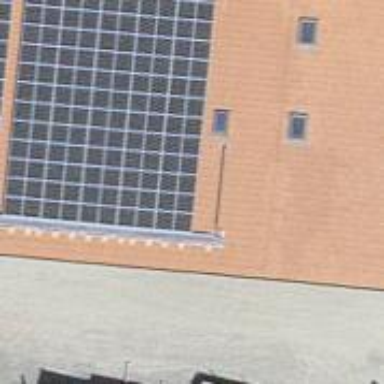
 consisting of solar photovoltaic panels."